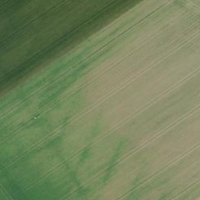
EUNIS habitat code: 52
Species observed at this site:
Corvus corone
Cyanistes caeruleus
Turdus philomelos
Sturnus vulgaris
Emberiza citrinella
Sylvia borin
Dendrocopos major
Chloris chloris
Troglodytes troglodytes
Fringilla coelebs
Lanius collurio
Buteo buteo
Jynx torquilla
Sylvia atricapilla
Passer montanus
Columba palumbus
Turdus merula
Phylloscopus collybita
Tachymarptis melba
Alauda arvensis
Parus major
Erithacus rubecula
Milvus milvus
Turdus pilaris
Phoenicurus ochruros
Sitta europaea
Garrulus glandarius
Falco tinnunculus
Picus viridis